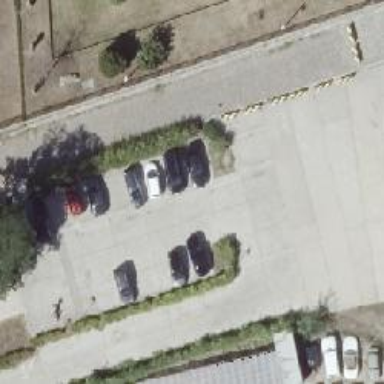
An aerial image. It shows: Parking aisle designated as service road.